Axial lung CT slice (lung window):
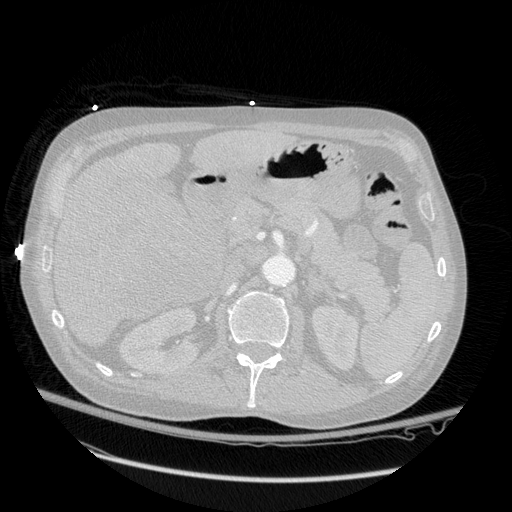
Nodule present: no